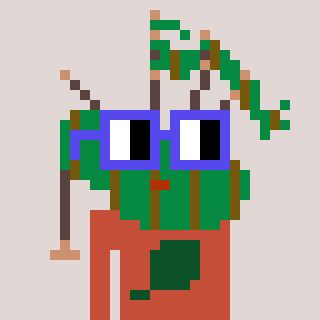
a pixel art character with square blue glasses, a bagpipe-shaped head and a rust-colored body on a warm background